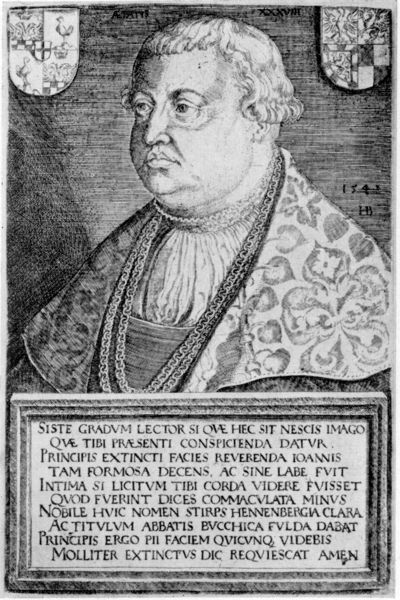
Titel: Bildnis des Johann von Henneberg
Künstler: Hans Brosamer
Institution: (Seriendruck)
Schlagwörter: blätter, dunkel, mann, schatten, umhang, weiß, frisur, grau, haar, hell, licht, mund, nase, ohr, profil, schmuck, schwarz, stirn, zeichnung, blick, tuch, muster, alt, hemd, augen, falten, gesicht, kragen, rahmen, bildnis, hals, halskrause, portrait, porträt, signatur, figur, geistlicher, haare, reich, adel, brustbild, kinn, lippen, locken, schultern, pony, ranken, perücke, holzschnitt, schrift, seitlich, wangen, zwei, lehrer, backen, kette, grafik, graphik, rand, tafel, dick, krawatte, inschrift, brauen, ornamente, robe, deutsch, überwurf, halskette, fett, kreuz, groß, druck, schwarzweiss, schraffur, radierung, stich, dreiviertel, text, ketten, orden, gebet, brokat, gedreht, wappen, gekämmt, pfarrer, halbprofil, doppelkinn, üppig, binde, luther, gedenken, kupferstich, stumpf, legende, latein, lateinisch, martin, aufgedunsen, würdenträger, feist, imago, griesgram, lutter, amen, ilustration, alt augen, 16. jahrhundert, 1541, zwei wappen, 1542, siste, lector, 1543, martin lutter, fettwanst, legendde